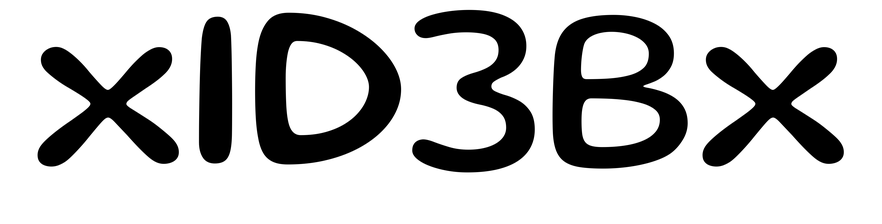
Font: Gluten_Regular